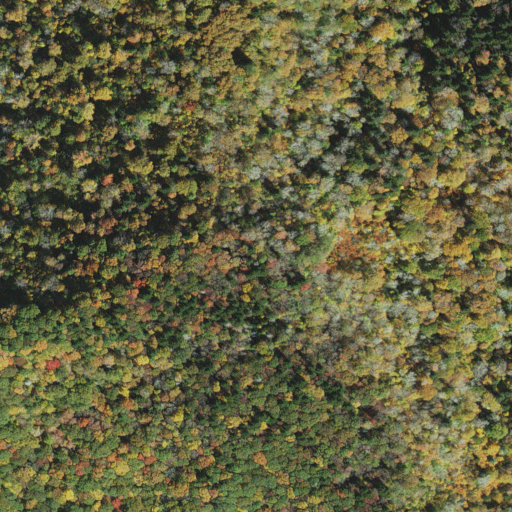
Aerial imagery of mountain in North Carolina named Flat Creek Bald containing deciduous forest, mixed forest, and evergreen forest